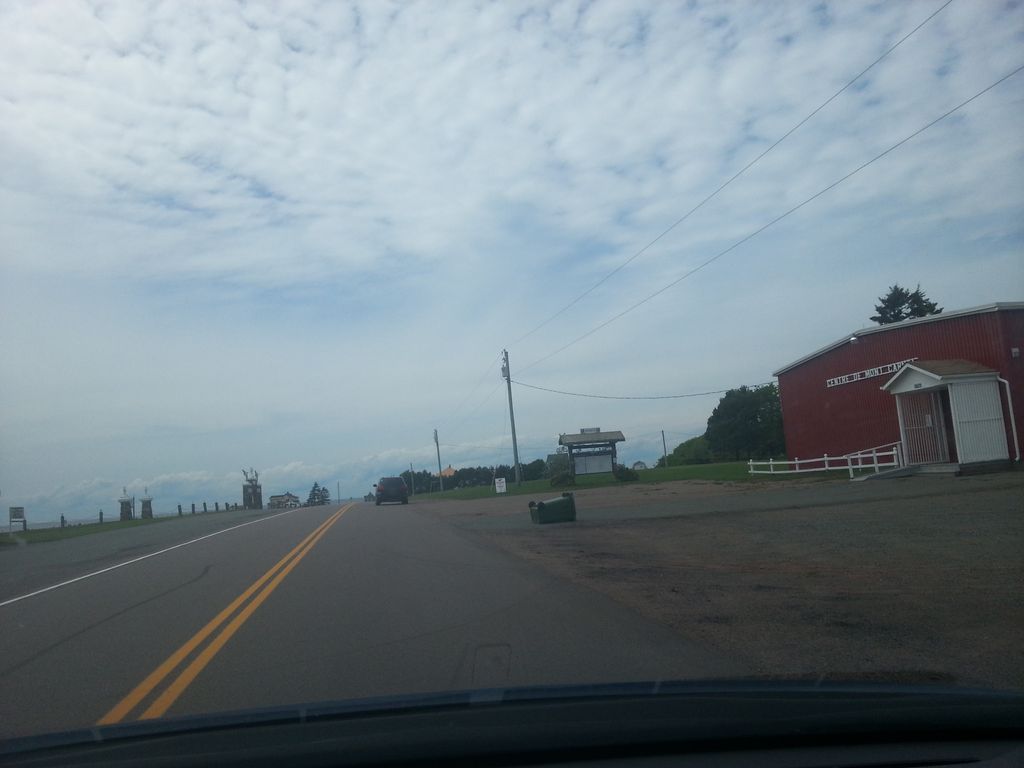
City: charlottetown